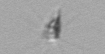
Label: Calciopappus